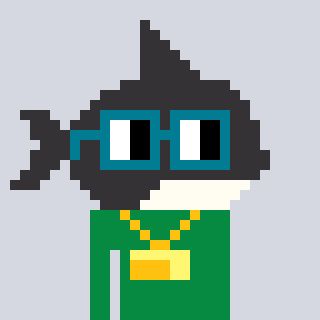
a pixel art character with square dark green glasses, a orca-shaped head and a green-colored body on a cool background